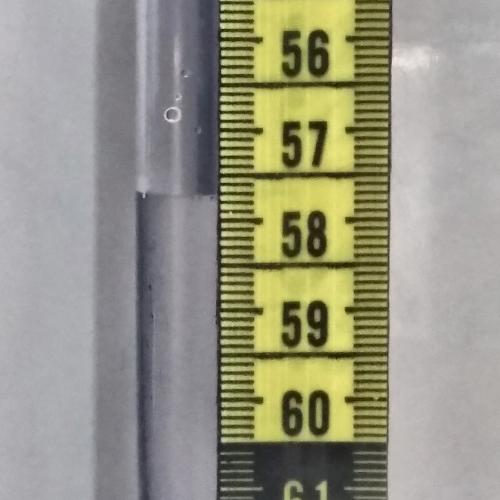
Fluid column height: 57.7 cm